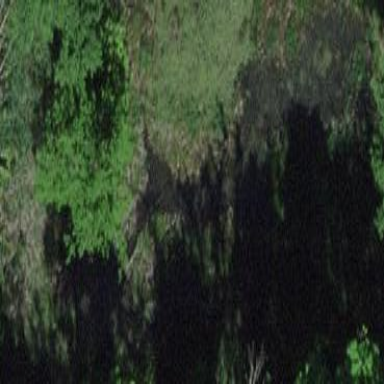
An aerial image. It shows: Pond with natural water.